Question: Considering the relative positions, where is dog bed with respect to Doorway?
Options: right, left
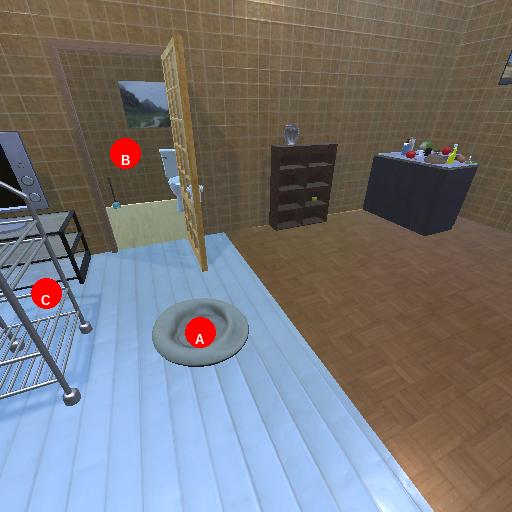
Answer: right